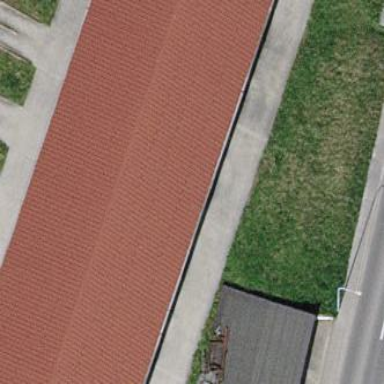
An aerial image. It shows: View of roof of building.